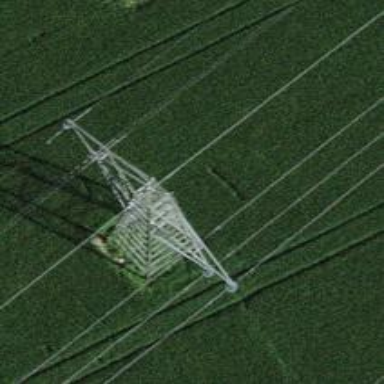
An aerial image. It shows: Lattice structure tower used for power distribution.